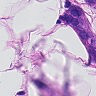
Metastatic tissue present: yes